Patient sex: F
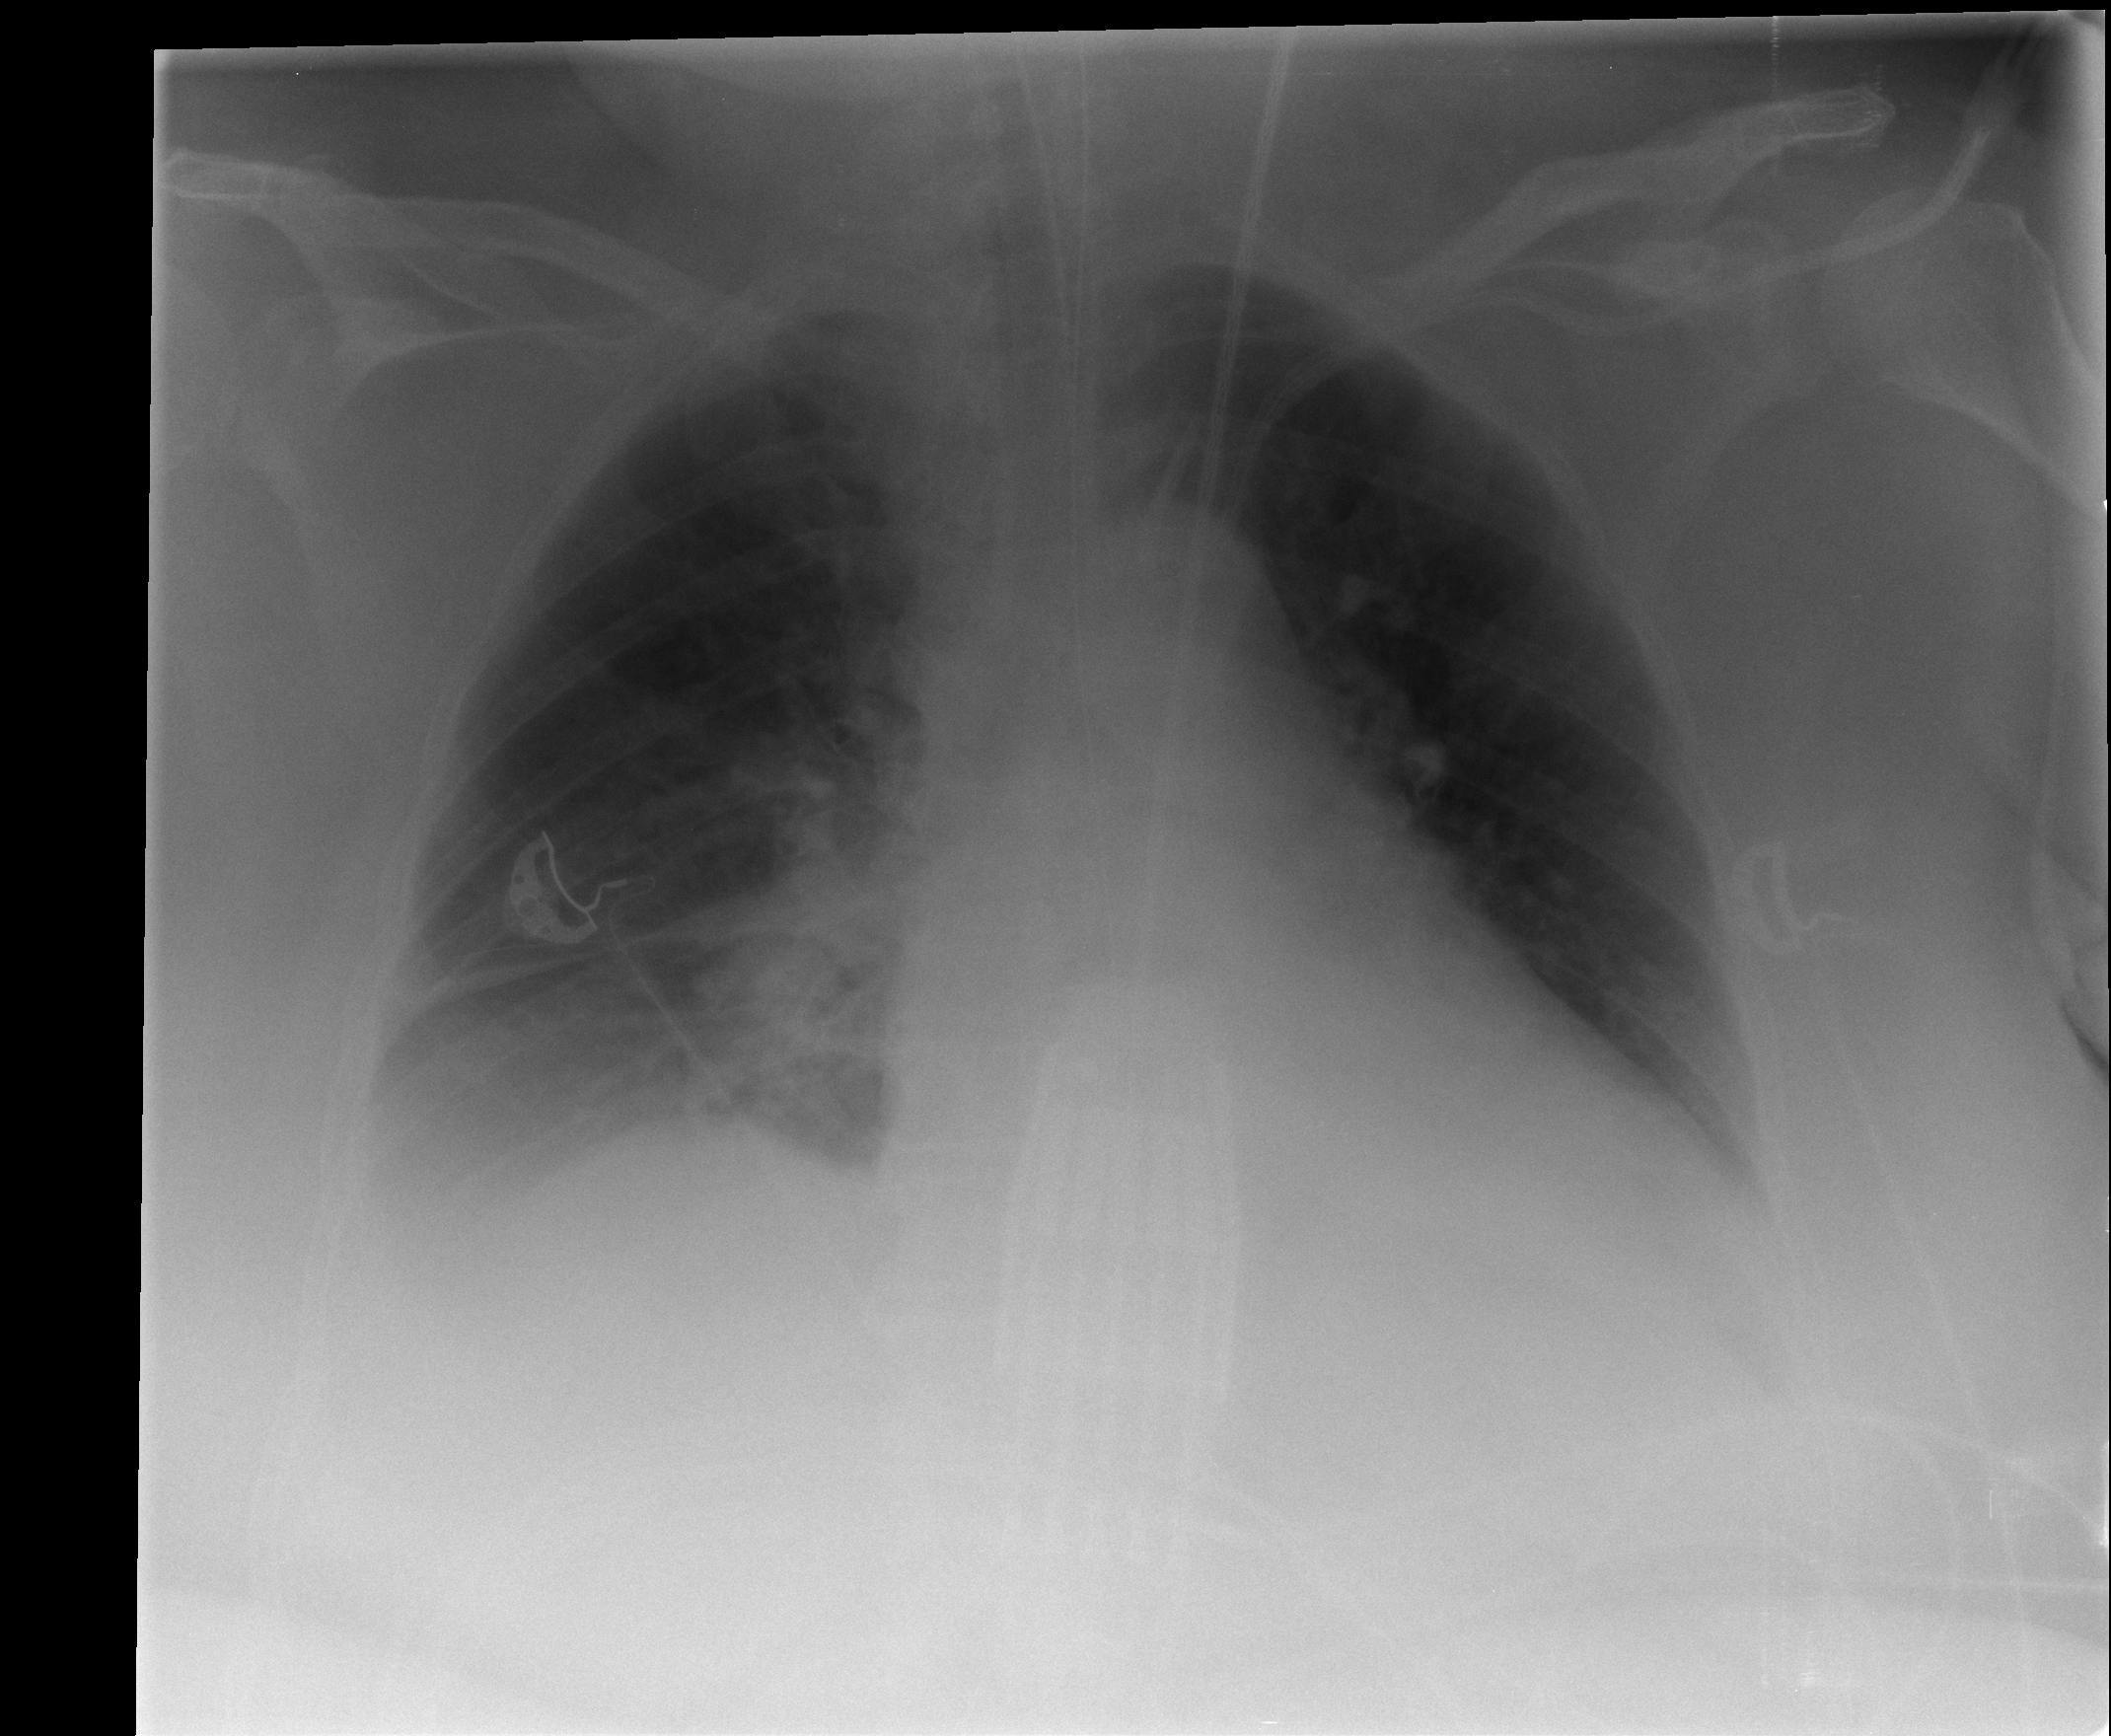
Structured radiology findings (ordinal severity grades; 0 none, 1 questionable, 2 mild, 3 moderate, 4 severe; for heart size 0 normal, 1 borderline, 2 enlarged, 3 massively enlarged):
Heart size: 2
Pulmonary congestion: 2
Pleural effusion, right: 2
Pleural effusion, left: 1
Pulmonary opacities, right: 2
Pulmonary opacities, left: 0
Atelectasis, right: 3
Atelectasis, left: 2